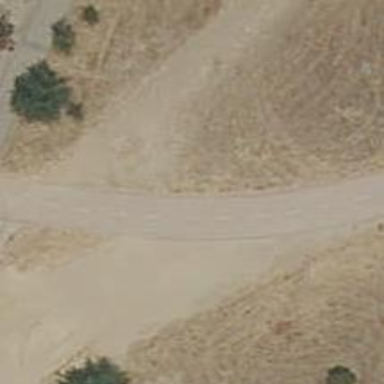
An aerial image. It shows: Cycleway with concrete surface.